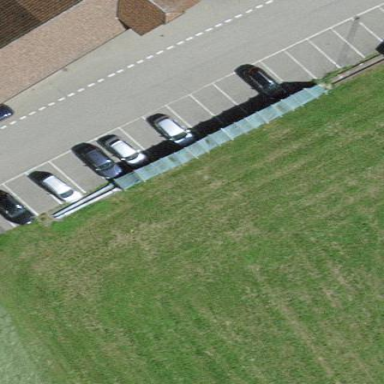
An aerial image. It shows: Parking area with surface.